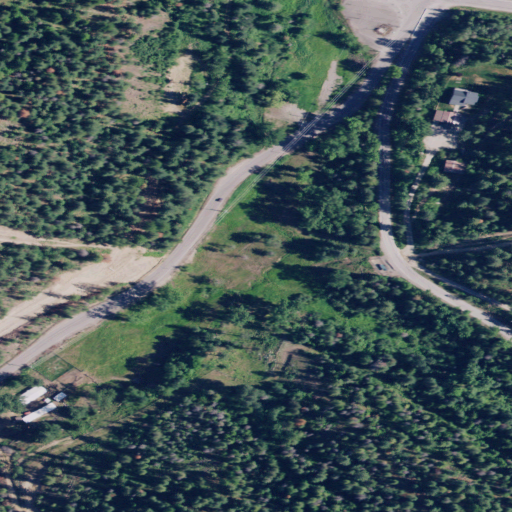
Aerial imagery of valley in Idaho named Humboldt Gulch containing evergreen forest, shrub, herbaceous wetlands, open development, low intensity development, medium intensity development, and barren land